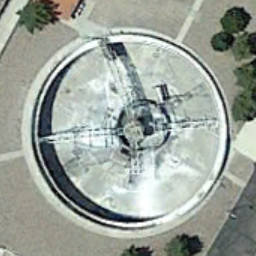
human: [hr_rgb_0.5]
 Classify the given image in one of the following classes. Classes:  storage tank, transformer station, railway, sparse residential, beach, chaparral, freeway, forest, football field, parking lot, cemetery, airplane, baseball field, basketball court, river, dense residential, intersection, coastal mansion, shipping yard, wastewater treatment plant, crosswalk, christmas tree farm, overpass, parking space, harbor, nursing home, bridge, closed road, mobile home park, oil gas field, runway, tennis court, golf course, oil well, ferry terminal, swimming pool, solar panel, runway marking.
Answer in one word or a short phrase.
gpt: wastewater treatment plant